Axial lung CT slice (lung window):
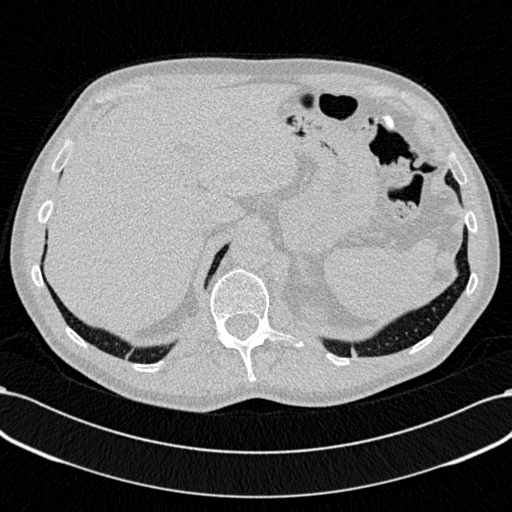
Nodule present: no